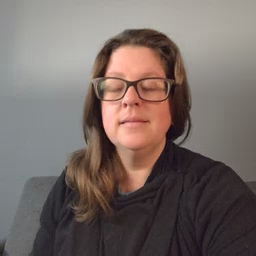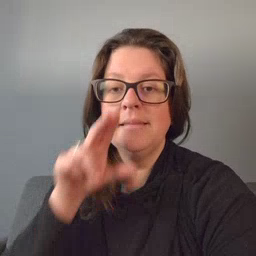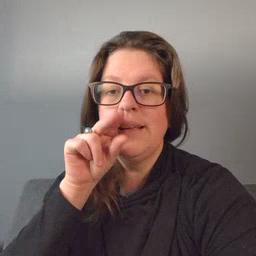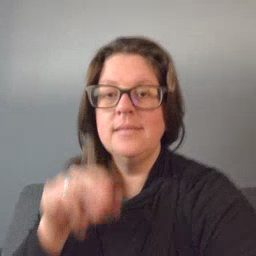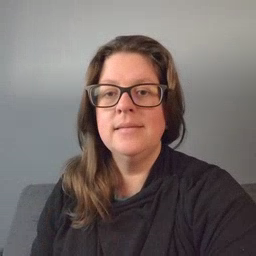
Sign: duck